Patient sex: M
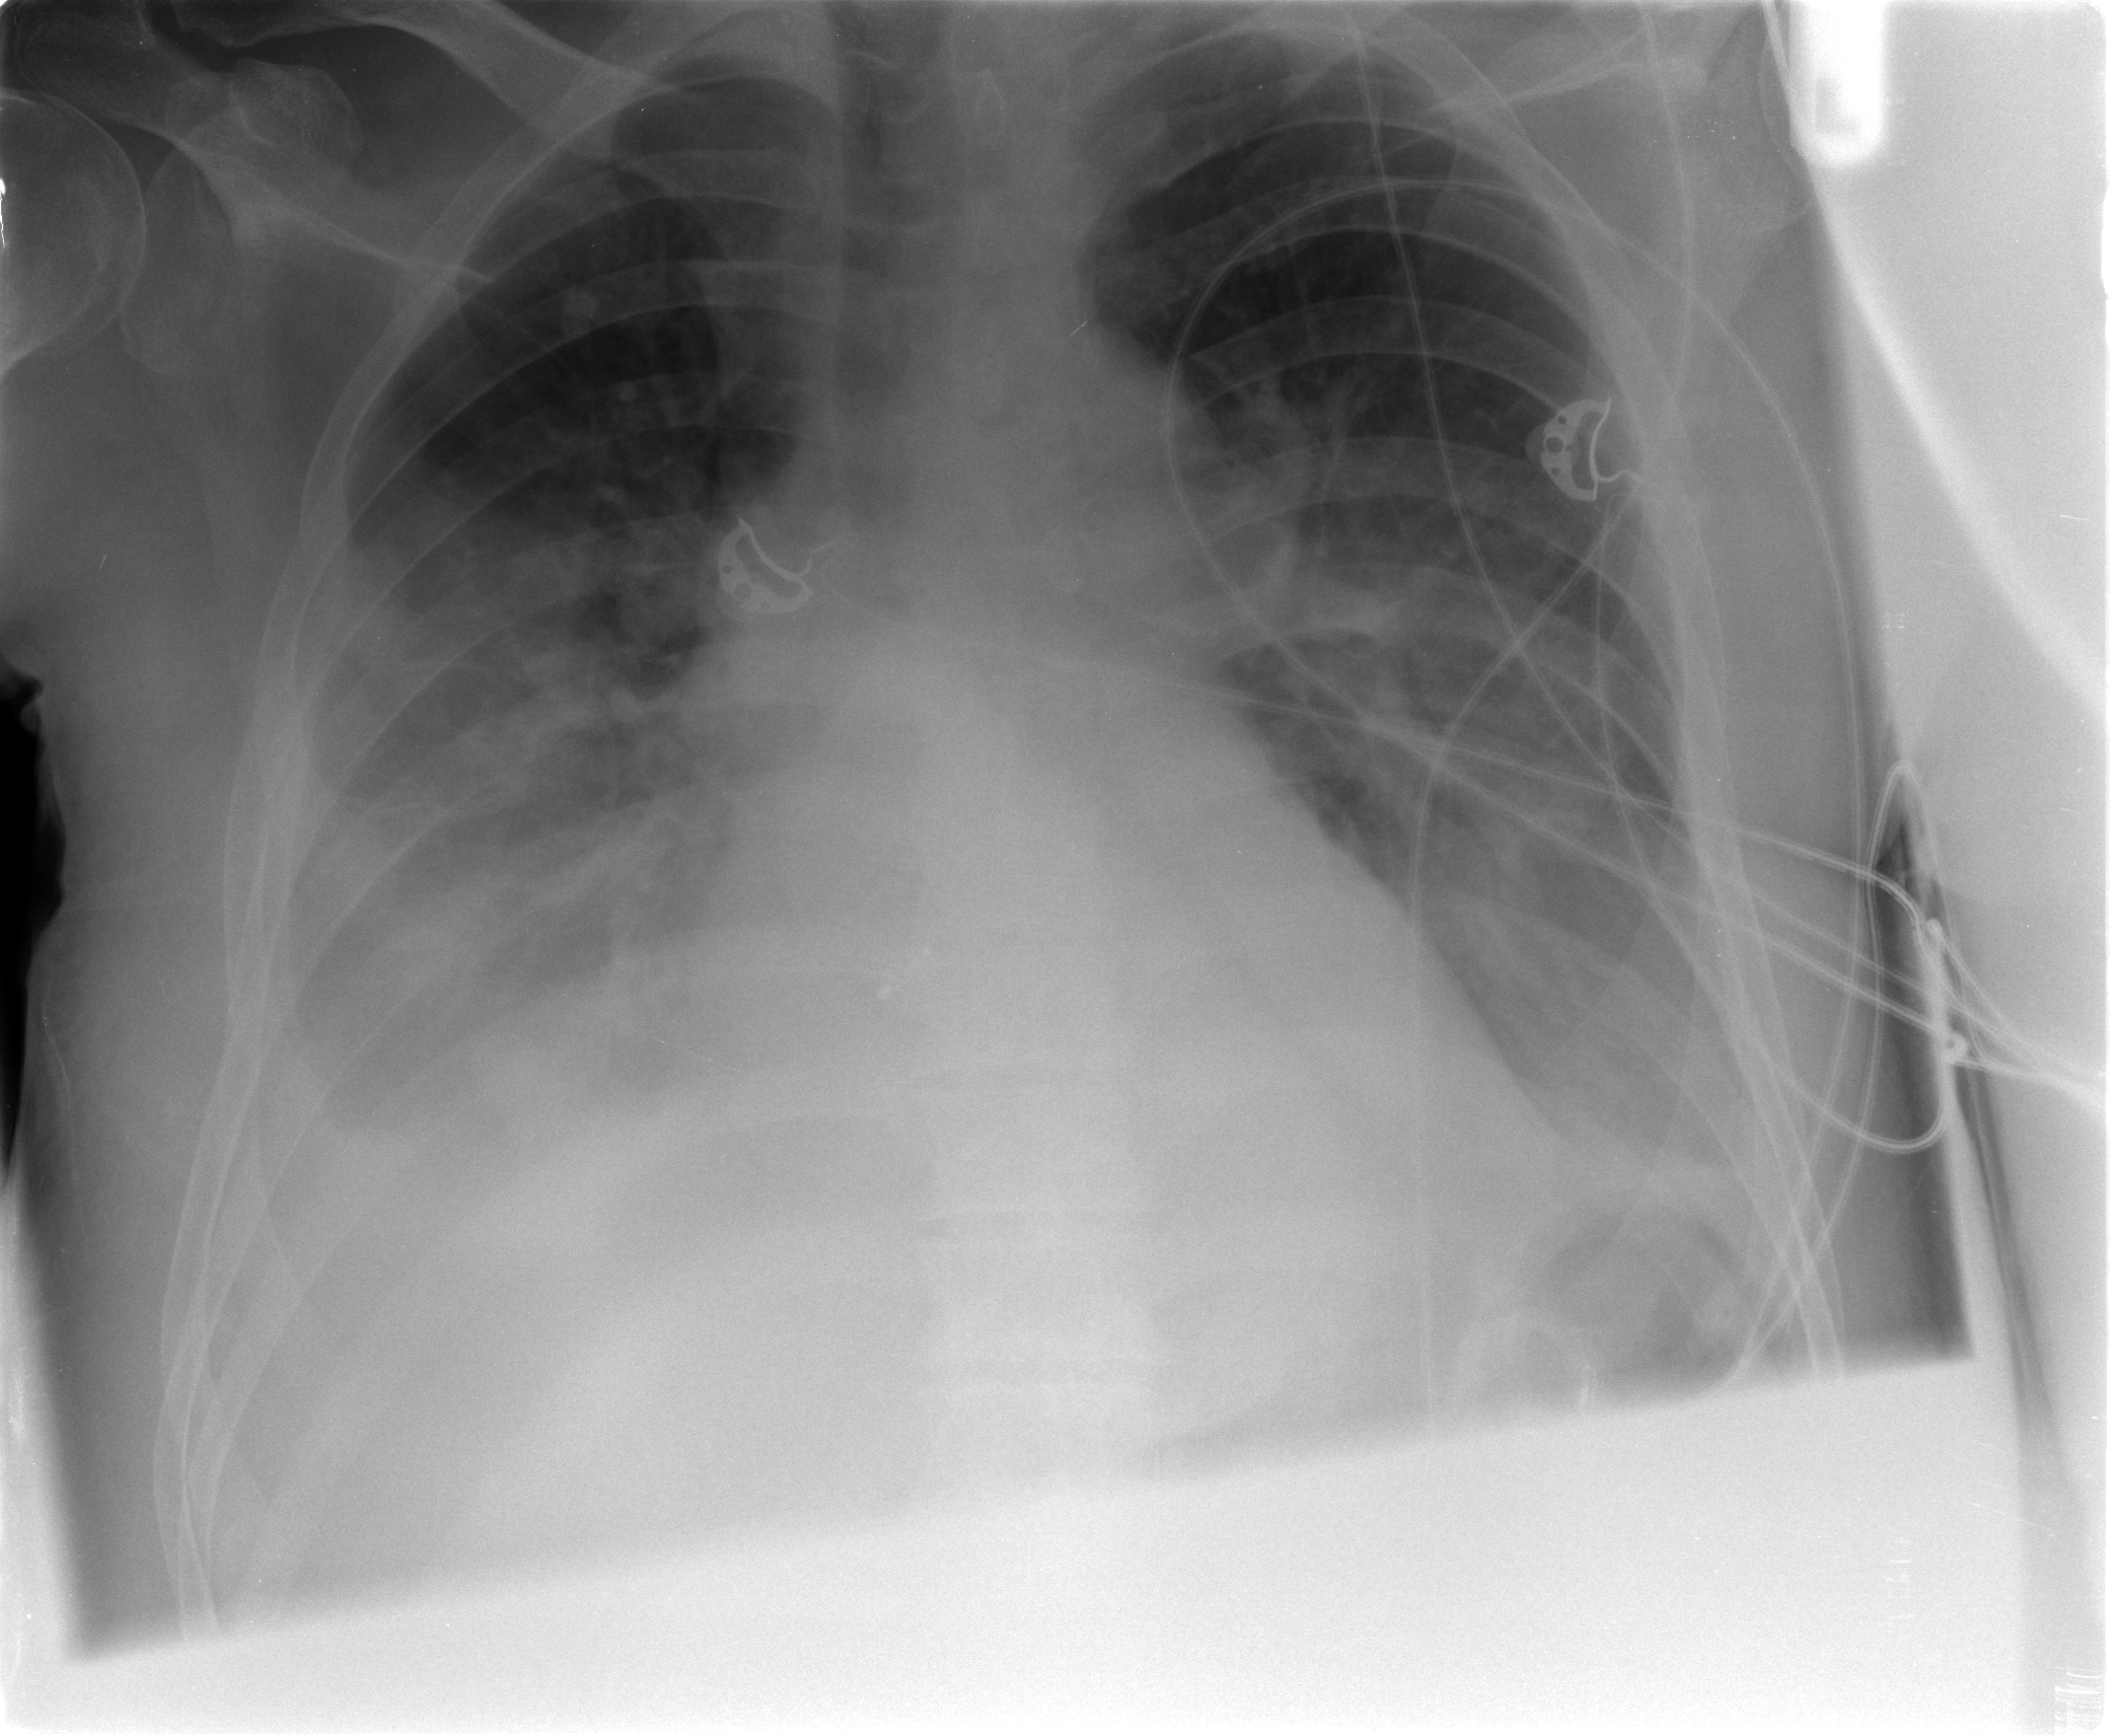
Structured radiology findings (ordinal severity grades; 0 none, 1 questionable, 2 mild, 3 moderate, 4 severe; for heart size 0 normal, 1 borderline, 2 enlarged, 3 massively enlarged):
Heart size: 1
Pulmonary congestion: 3
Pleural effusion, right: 2
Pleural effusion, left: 2
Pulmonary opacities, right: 3
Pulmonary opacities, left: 3
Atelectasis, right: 3
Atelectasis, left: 3